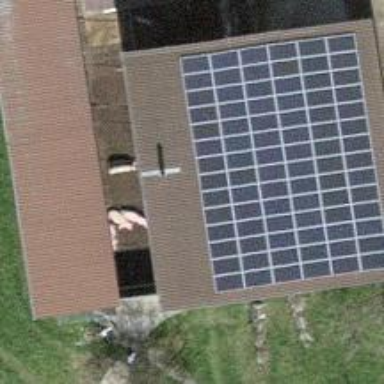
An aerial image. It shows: Solar power generator with photovoltaic panels.